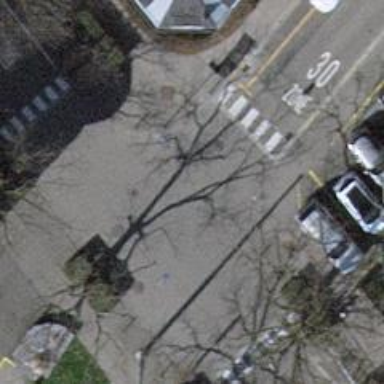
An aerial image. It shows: Unmarked crossing with traffic calming table.